Question: I'm currently working on the following excel workbook that is to be used for recording test cases:

If the user enters 'fel' in the F column, it will color it red. 'Fel' means 'fault'" (in swedish) so I want to force the tester to register this error in the bug tracking system whenever one of the test-cases fails. The column I should contain which ID to this error in the bug tracking system. So what I'm trying to achieve is:
If the tester have entered 'fel' in the column F, it should force or make the tester aware of that no ID have been entered in the I column. One idea is to color the corresponding I cell red if the F cell contains 'fel' and the I cell is empty, and when the tester enters something in the I cell the red color goes away.
This is what I've done so far:
'''
=IF(AND(F5="Fel",I5=ISEMPTY(TRUE)),)
'''
which I use with conditional formatting but I'm unable to get it to work. Also the cell values are hard coded, how could i make the condition be valid for a certain column with a corresponding row's cell.
Also, I'm open to suggestions if there is a better way then to just color that cell red to make the user aware of that he needs to enter something in the I column
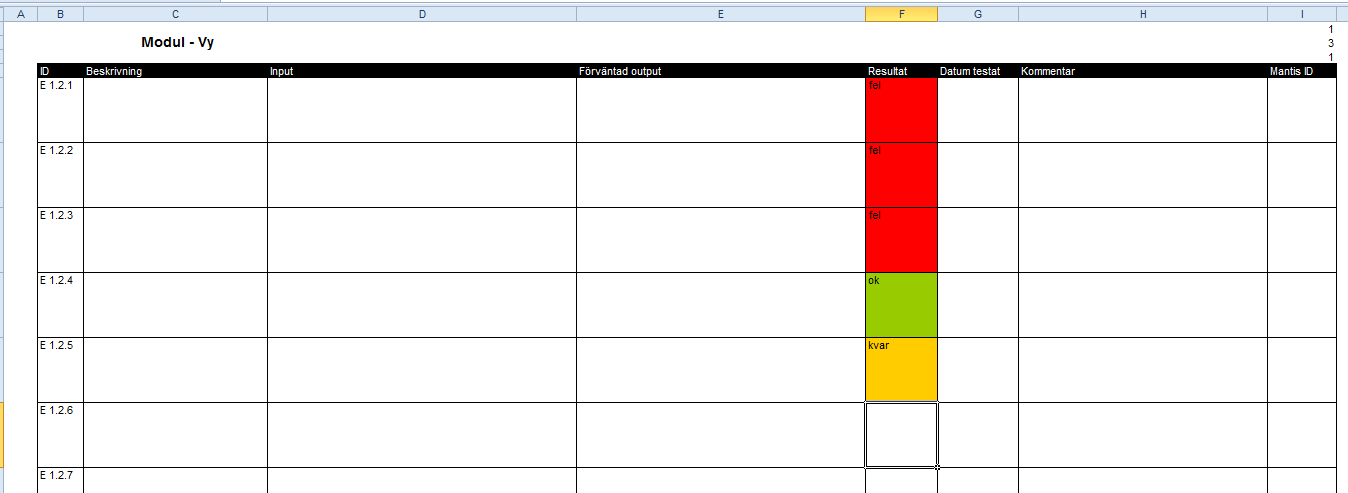
Answer: I am taking the example of Cells 'F1:F10'. Please amend as applicable.
There is no formula as 'ISEMPTY'. Use 'ISBLANK'
Use this formula
'''
=AND($F1="Fel",ISBLANK($I1))
'''
To ensure that it works for all cells in that range ('F1:F10') use '$' for the column only thereby making it constant and the row a variable